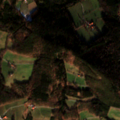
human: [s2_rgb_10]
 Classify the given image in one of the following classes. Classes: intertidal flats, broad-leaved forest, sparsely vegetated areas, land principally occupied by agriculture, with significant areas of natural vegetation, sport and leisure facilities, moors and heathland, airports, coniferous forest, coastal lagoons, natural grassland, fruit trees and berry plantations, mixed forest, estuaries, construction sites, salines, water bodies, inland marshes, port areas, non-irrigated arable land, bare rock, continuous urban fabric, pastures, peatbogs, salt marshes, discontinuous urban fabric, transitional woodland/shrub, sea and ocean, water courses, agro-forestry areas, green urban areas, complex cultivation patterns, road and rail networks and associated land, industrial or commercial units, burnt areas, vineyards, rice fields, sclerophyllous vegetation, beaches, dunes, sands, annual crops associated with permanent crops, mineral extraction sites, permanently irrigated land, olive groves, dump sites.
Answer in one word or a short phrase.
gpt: pastures, land principally occupied by agriculture, with significant areas of natural vegetation, broad-leaved forest, mixed forest